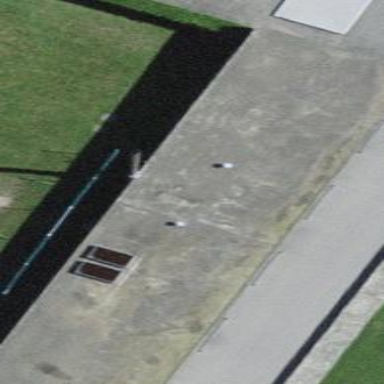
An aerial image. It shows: View of roof of building.